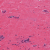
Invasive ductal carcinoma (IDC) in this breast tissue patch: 0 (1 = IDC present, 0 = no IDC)